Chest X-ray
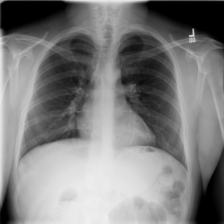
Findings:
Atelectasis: negative
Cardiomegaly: negative
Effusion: negative
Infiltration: negative
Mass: negative
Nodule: negative
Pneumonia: negative
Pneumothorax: negative
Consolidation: negative
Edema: negative
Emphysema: negative
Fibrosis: negative
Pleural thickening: negative
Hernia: negative